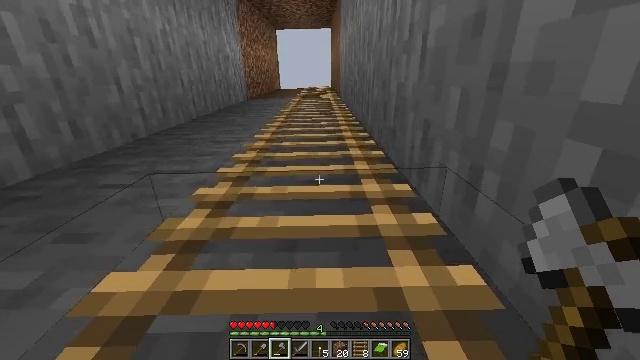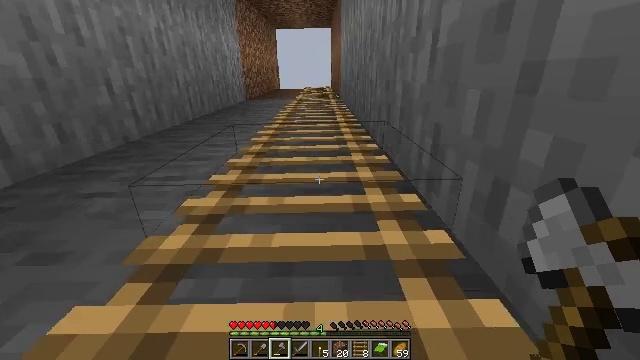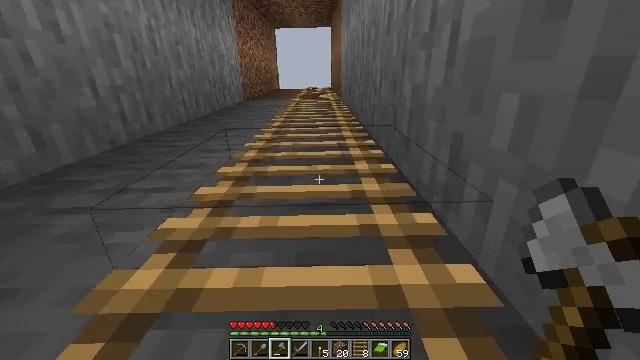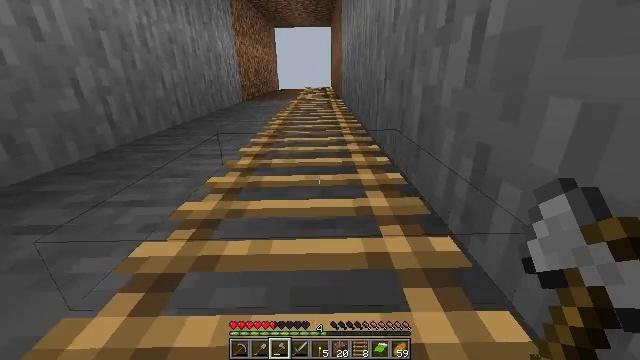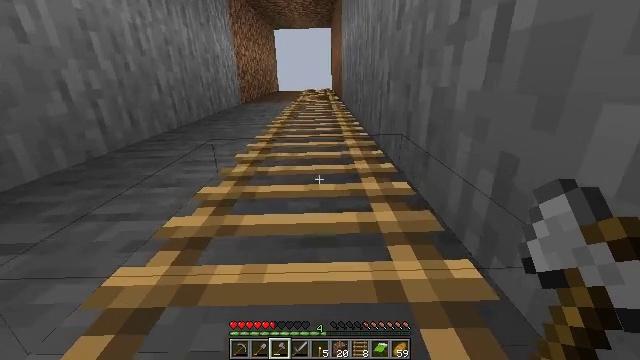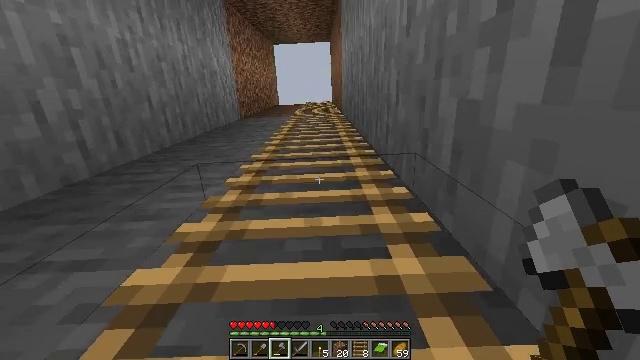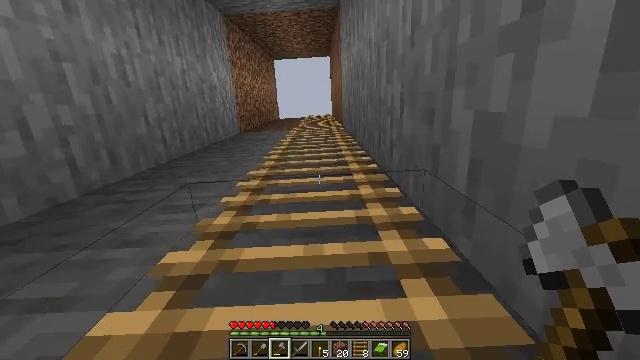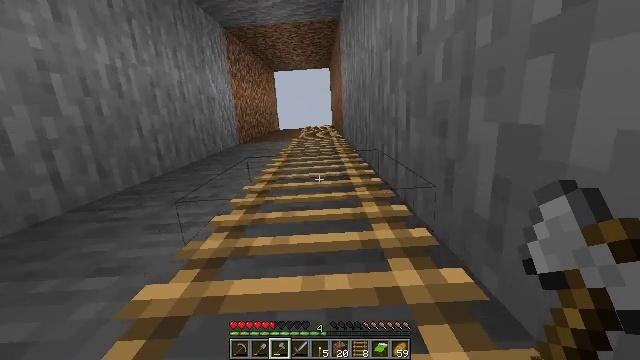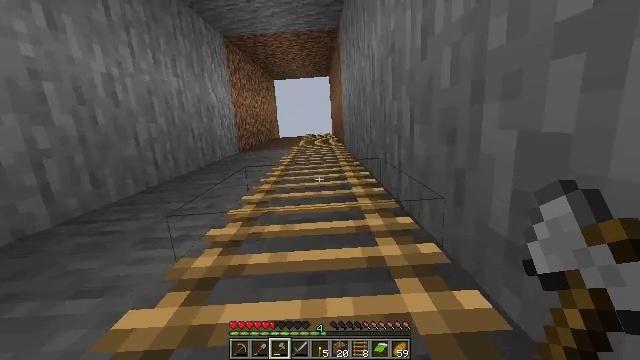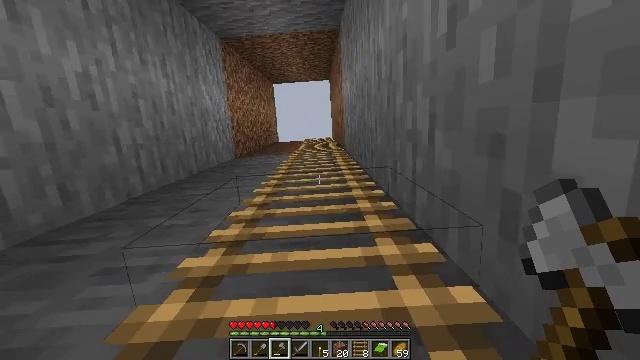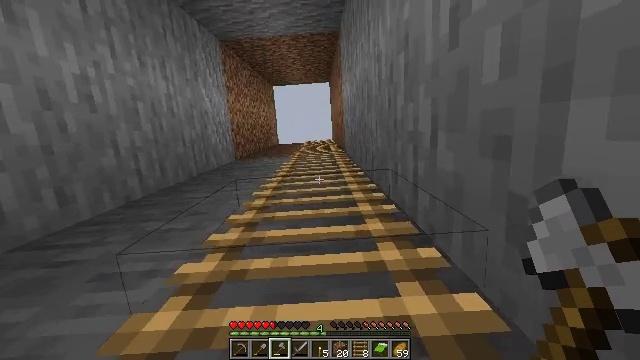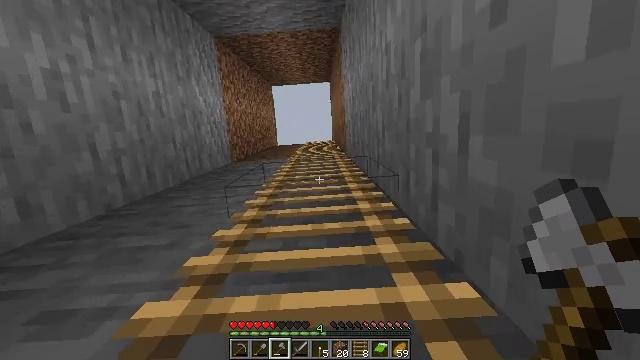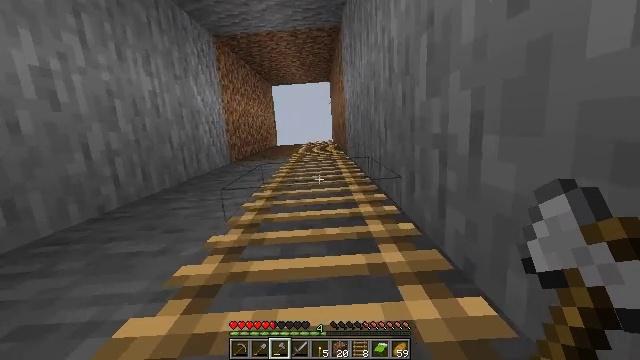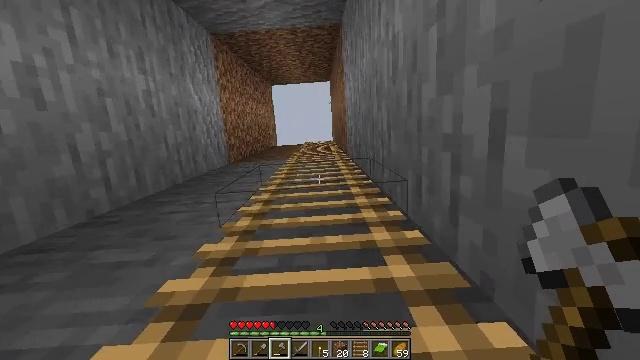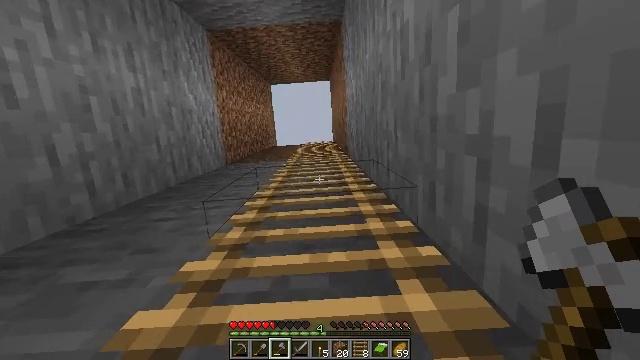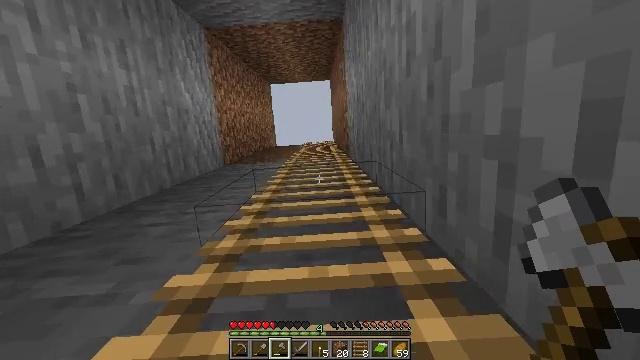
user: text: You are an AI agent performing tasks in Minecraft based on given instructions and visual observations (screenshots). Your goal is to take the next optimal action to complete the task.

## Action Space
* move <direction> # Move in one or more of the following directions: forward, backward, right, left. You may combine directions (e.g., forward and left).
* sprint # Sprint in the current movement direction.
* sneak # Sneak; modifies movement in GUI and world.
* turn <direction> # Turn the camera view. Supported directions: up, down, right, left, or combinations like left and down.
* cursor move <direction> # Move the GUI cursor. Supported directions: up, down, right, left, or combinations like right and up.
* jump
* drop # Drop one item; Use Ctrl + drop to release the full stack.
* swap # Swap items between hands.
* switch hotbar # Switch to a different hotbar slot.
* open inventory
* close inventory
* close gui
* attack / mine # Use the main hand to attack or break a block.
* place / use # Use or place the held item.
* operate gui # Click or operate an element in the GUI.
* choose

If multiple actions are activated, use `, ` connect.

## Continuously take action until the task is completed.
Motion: motion action
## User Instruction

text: Drop a ladder.
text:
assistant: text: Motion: move forward, jump
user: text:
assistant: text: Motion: move forward, jump
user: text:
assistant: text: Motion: move forward, jump
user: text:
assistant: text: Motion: move forward, jump
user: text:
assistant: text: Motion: move forward, turn left and up, jump
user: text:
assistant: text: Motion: move forward, turn up, jump
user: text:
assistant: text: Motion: move forward, turn up, jump
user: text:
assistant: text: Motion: move forward, turn up, jump
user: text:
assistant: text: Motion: move forward, jump
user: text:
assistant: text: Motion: move forward, jump
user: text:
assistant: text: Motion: move forward, jump
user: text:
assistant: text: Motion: move forward, jump
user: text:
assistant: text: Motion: move forward, jump
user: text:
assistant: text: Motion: move forward, jump
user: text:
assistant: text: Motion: move forward, jump
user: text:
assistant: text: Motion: move forward, jump
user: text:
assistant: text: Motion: move forward, jump
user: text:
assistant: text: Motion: move forward, jump
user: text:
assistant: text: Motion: move forward, jump
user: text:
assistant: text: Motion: move forward, jump
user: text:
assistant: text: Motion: move forward, jump
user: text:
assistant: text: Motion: move forward, jump
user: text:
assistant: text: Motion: move forward, jump
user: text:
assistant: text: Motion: move forward, jump
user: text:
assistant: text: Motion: move forward, jump
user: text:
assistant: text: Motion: move forward, jump
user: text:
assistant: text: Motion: move forward, jump
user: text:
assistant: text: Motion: move forward, jump
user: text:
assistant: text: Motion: move forward, jump
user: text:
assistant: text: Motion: move forward, jump